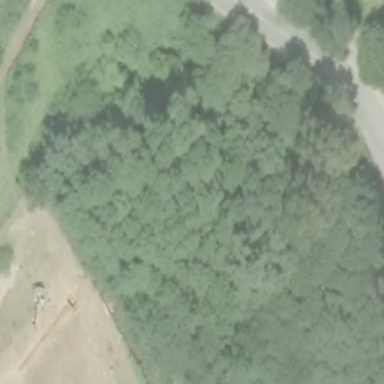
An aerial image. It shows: Forest area.